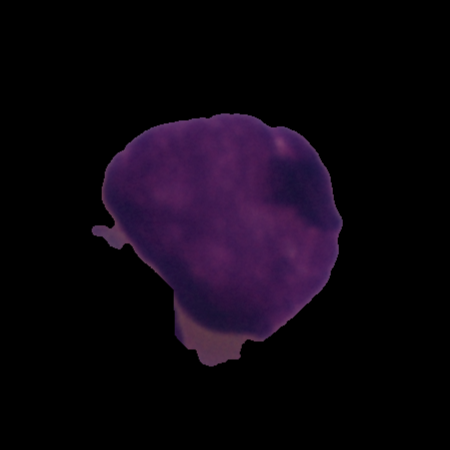
Label: cancer